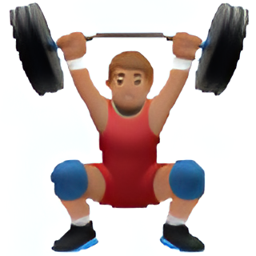
Name: man weight lifting type 4
Emoji: 🏋🏽‍♂️
Group: People & Body
Sub-group: person-sport